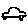
Label: car